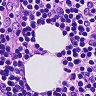
Metastatic tissue present: no